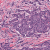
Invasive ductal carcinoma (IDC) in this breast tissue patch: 1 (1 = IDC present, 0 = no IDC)